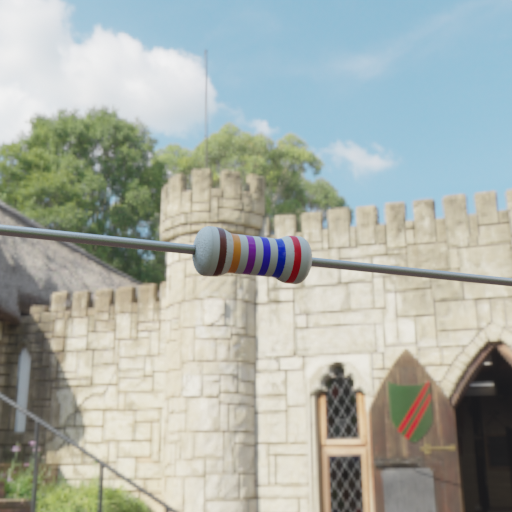
Resistor colour bands (in order): brown, orange, violet, blue, blue, red